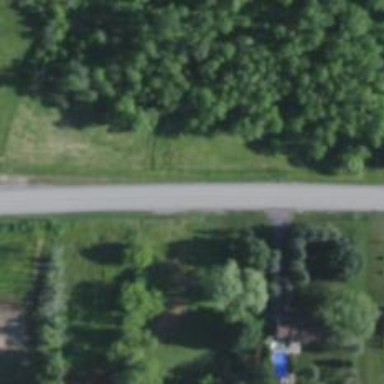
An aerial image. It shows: Tertiary road with asphalt surface.